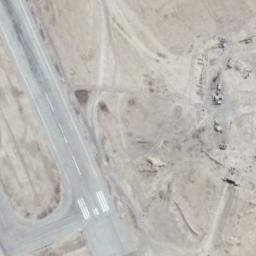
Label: runway